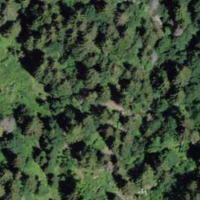
EUNIS habitat code: 43
Species observed at this site:
Carduus personata